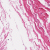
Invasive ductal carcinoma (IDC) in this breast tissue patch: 0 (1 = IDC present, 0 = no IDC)